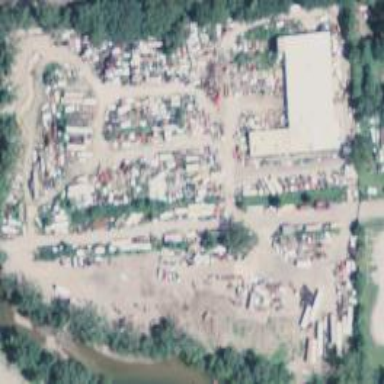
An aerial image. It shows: Scrap yard located in industrial area.